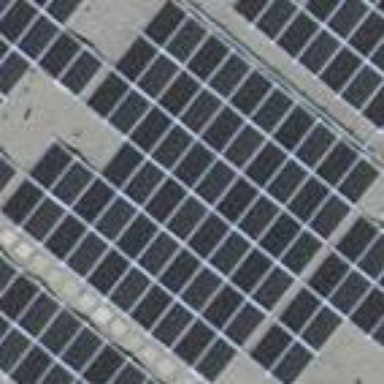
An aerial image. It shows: Solar photovoltaic panel generator.